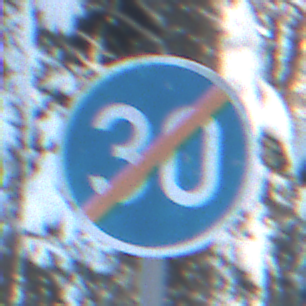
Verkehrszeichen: EndeMindestgeschwindigkeit
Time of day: MorningAfternoon
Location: Outdoor (Nature)
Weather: Clear
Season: Winter
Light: Natural